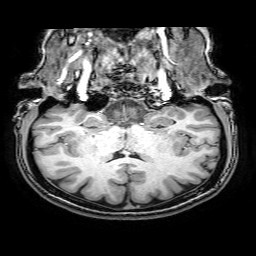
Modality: T1w
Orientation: sagittal
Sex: female
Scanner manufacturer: philips
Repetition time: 0.00808 s
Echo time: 0.00369 s